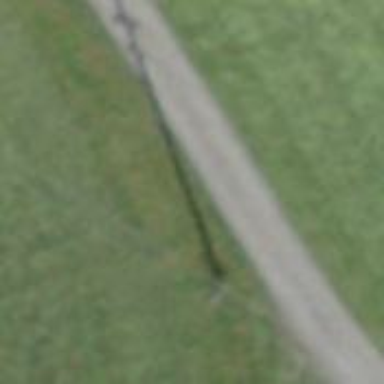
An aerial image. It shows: Power pole.